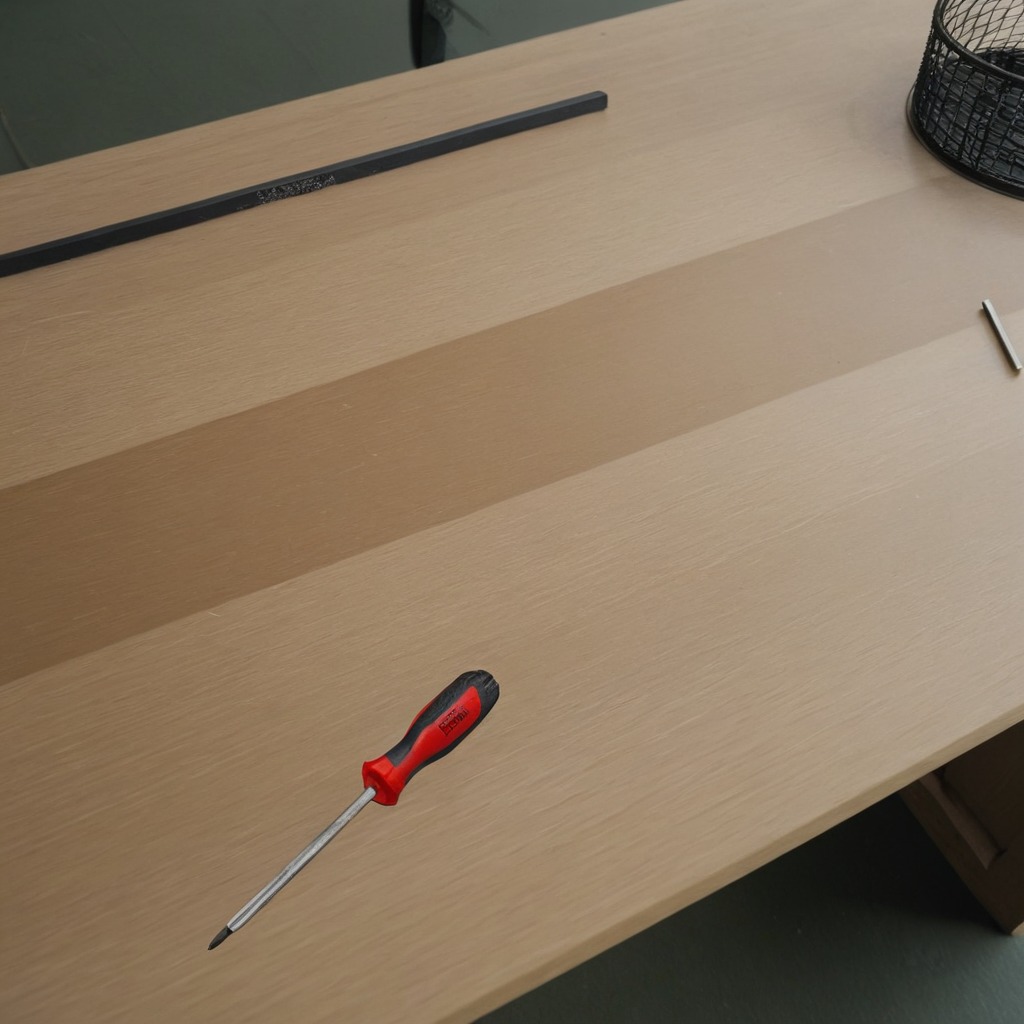
A screwdriver is lying on a workbench inside a coastal fishing gear workshop.